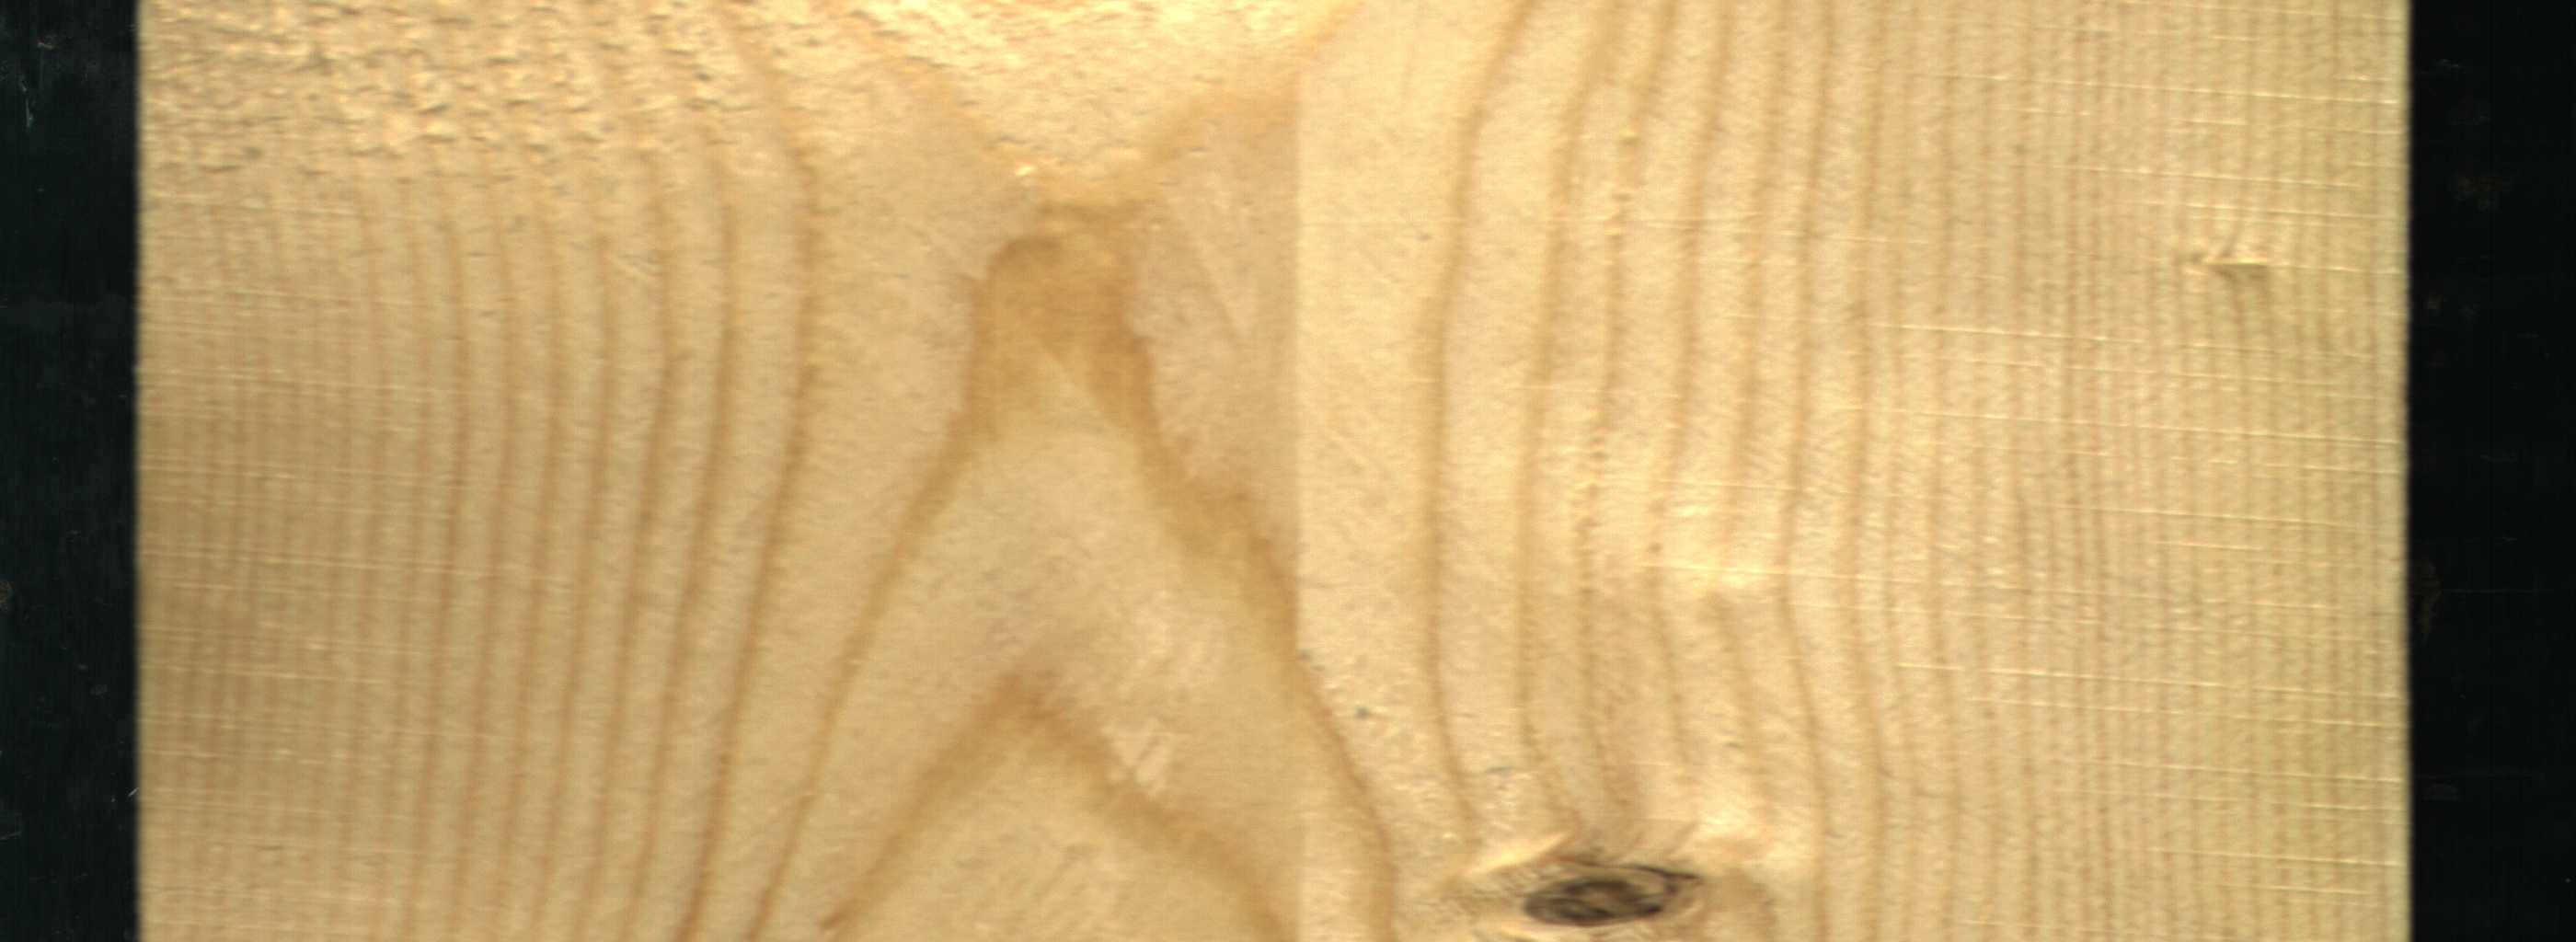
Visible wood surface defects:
Live_Knot